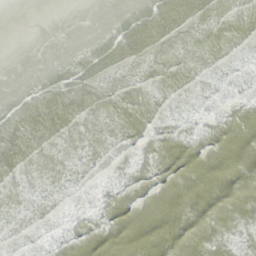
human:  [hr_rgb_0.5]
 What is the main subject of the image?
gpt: beach